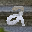
Label: 2